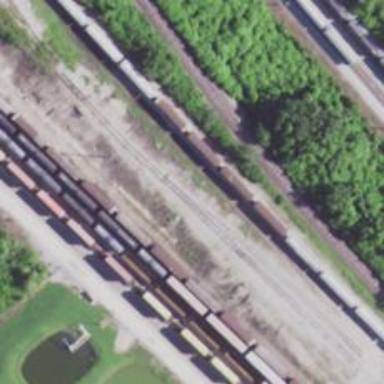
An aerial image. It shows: Abandoned railway.